Interaction volume radius: 5 \u00c5
Interaction volume height: 15 \u00c5
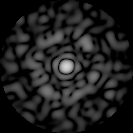
Disorder parameter: 0.7788